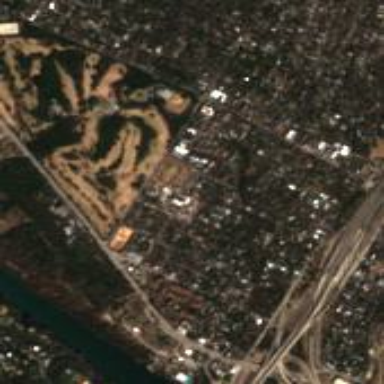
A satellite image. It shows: Golf course.